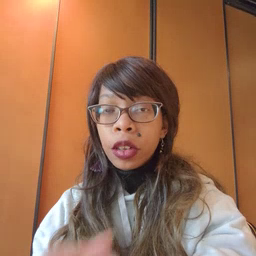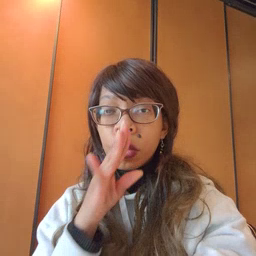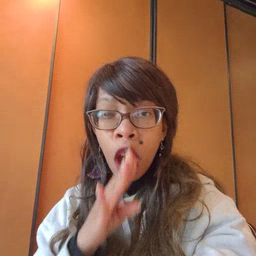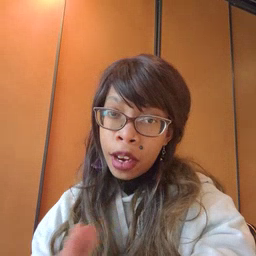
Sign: quiet